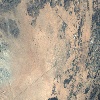
Label: land